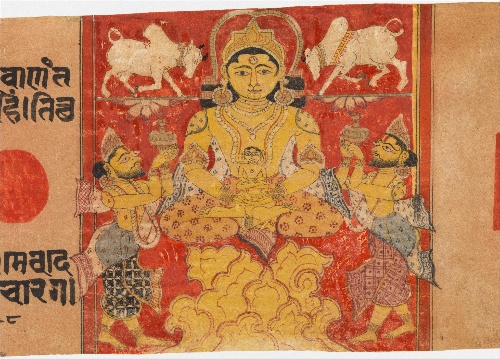
Date: late 14th century
Object type: Folio
Classification: Paintings
Medium: Opaque watercolor on paper
Culture: India (Gujarat)
Dimensions: 3 1/2 x 10 15/16 in. (8.9 x 27.8 cm)
Department: Asian Art
Credit line: Cynthia Hazen Polsky and Leon B. Polsky Fund, 2005
Accession year: 2005
Repository: Metropolitan Museum of Art, New York, NY
Tags: Buffalos|Gods|Infants